This grayscale texture is a bearing vibration snapshot reshaped row-by-row into a square image. Diagnose the bearing from this image, choosing from: normal, inner_race, outer_race, ball.
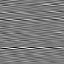
Answer: outer_race